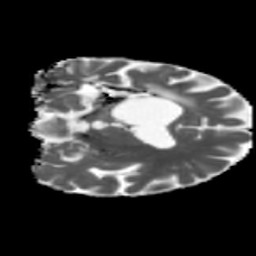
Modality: MD
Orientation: coronal
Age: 53
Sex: female
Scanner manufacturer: siemens
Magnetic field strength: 3 T
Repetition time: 5.47 s
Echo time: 0.0854 s